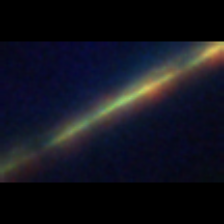
Taxon: Psuedo-nitzschia
Group: Diatoms